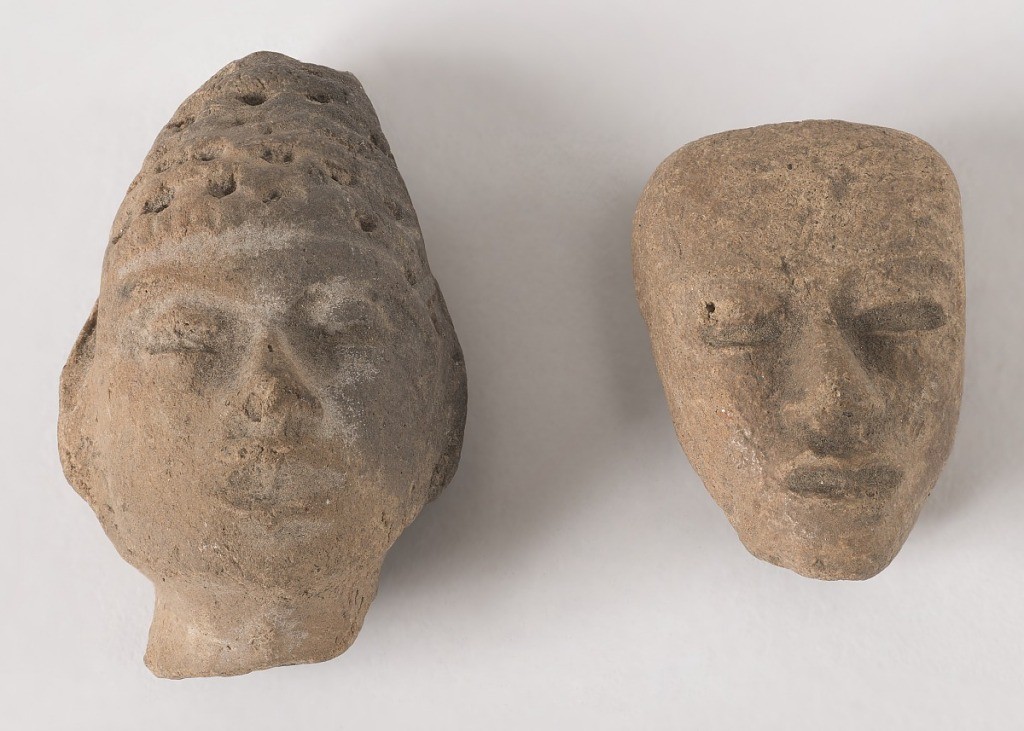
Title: Head [2]
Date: late 19th century
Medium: Earthenware
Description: -1a) Head with pointed headdress; back slightly concave. -1b) Mask-like head, squared off at top